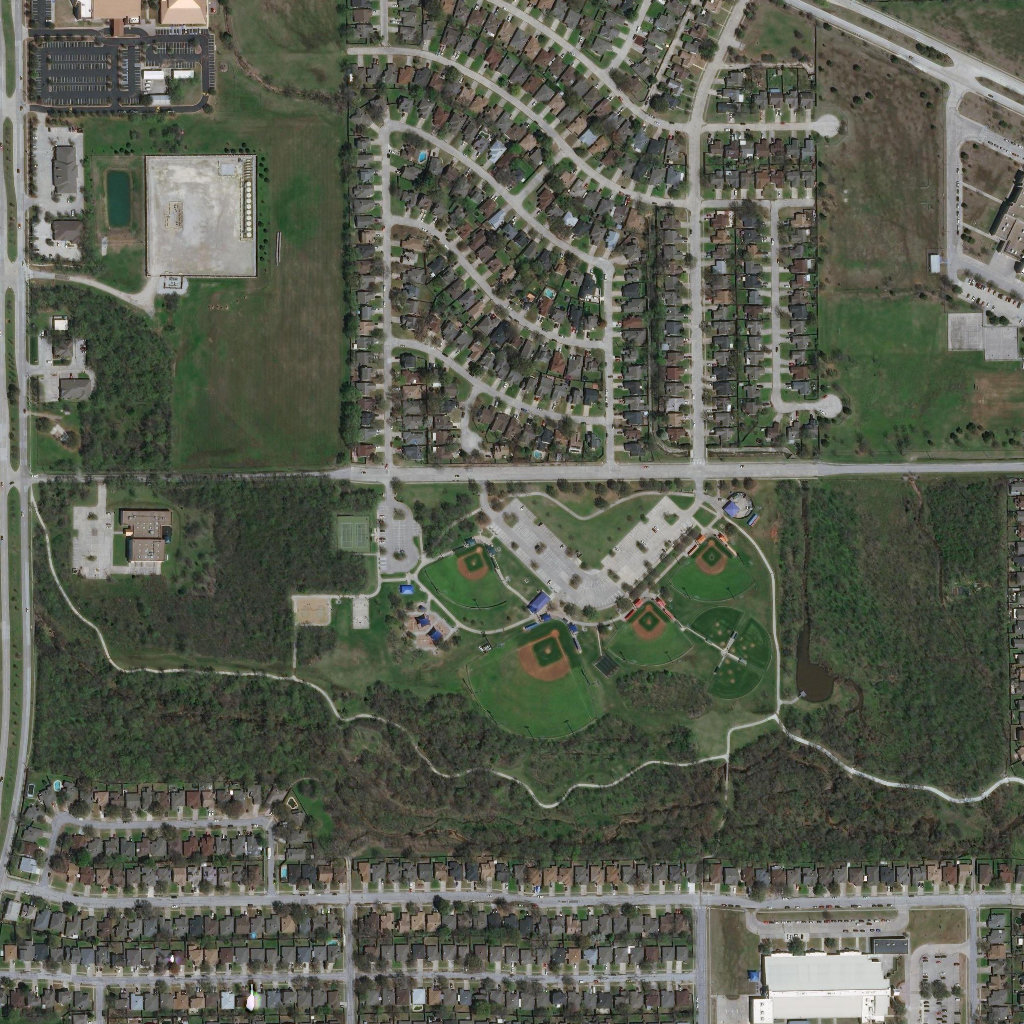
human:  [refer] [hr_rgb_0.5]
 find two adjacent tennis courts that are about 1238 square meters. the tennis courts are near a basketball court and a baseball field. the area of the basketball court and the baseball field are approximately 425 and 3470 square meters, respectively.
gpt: <box>[[33, 50, 36, 54, 0]]</box>

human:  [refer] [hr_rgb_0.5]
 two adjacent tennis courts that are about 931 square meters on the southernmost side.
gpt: <box>[[32, 50, 35, 53, 0]]</box>